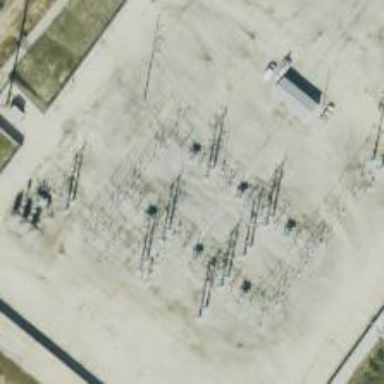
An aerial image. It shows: Switch used for power control.